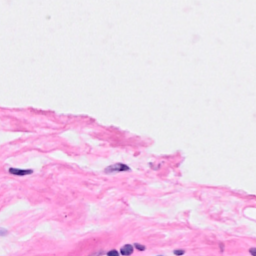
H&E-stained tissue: Breast